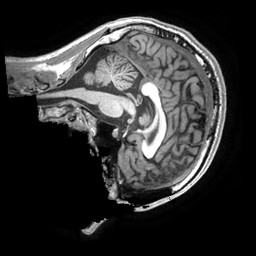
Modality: T1w
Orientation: sagittal
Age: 24
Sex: male
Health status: healthy
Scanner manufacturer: ge